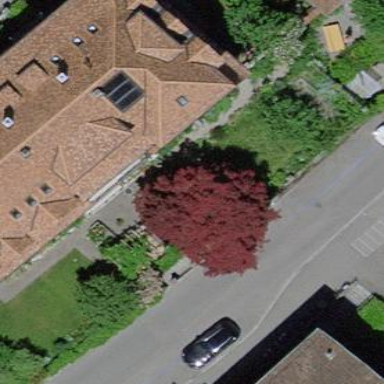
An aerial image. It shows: Building with half-hipped roof.